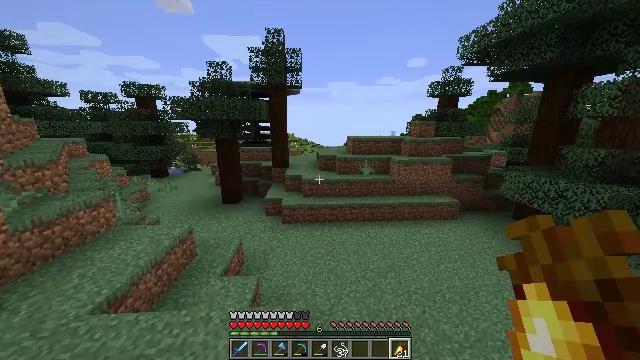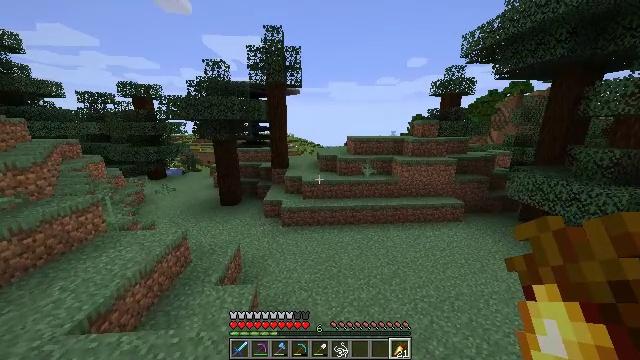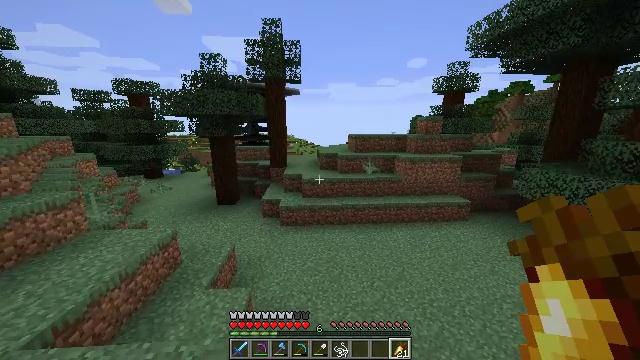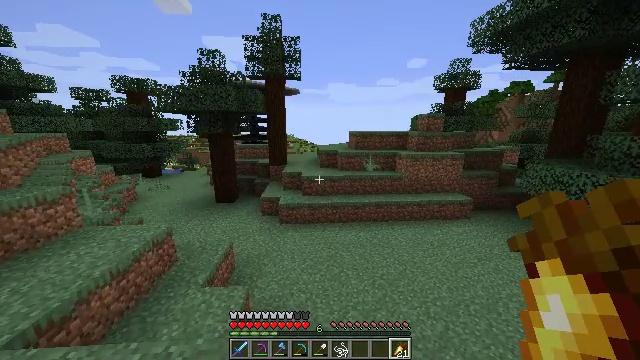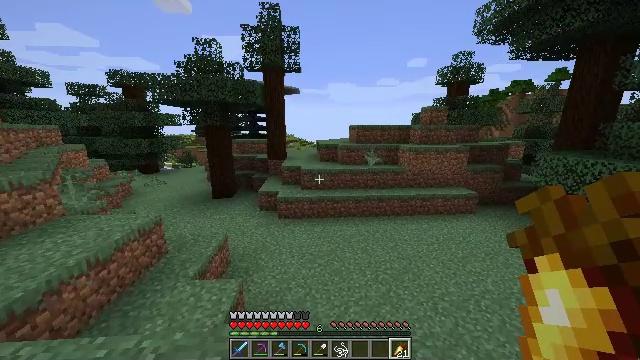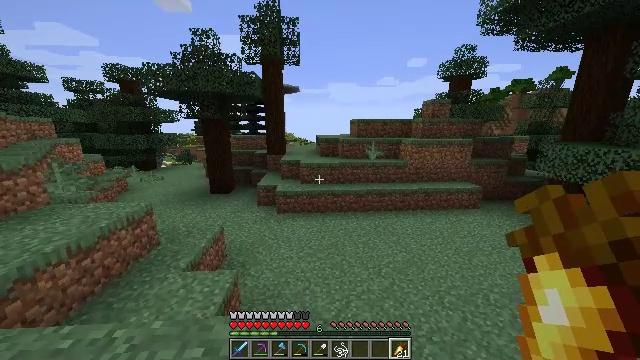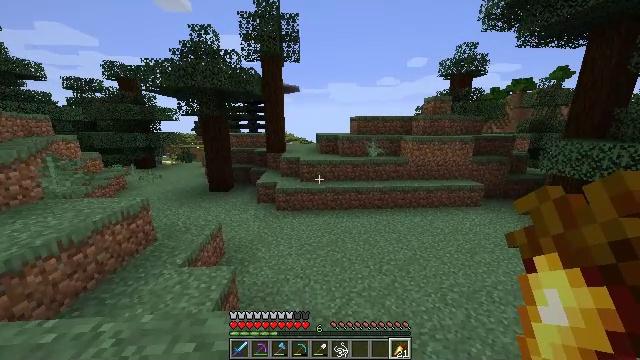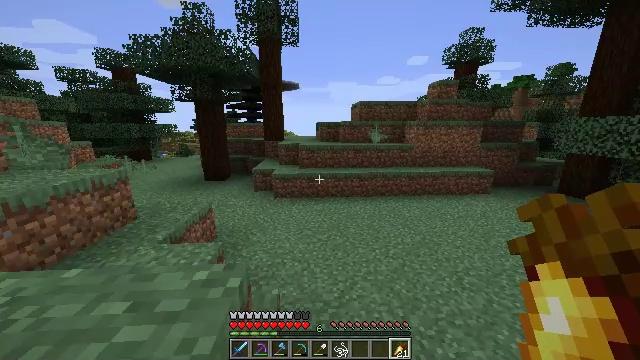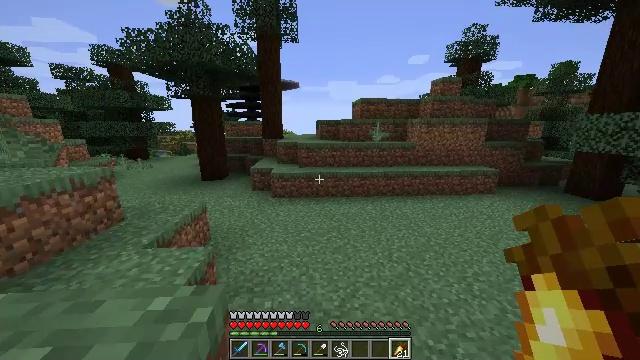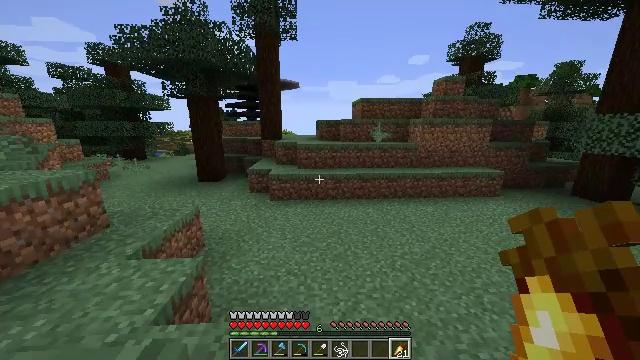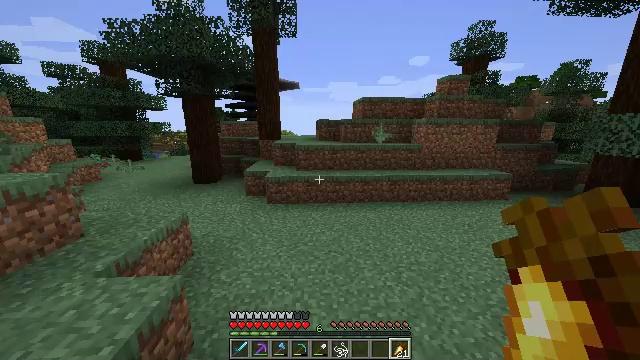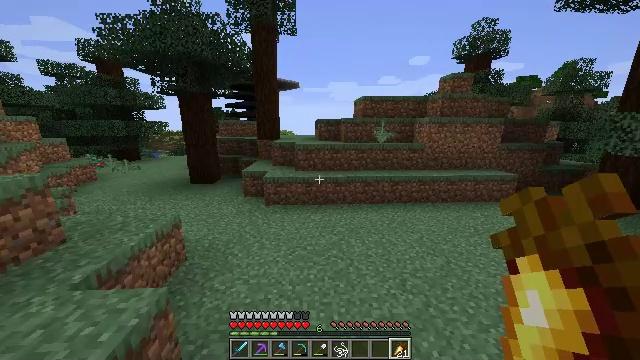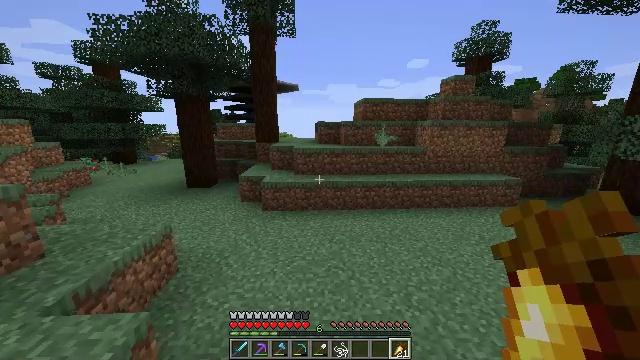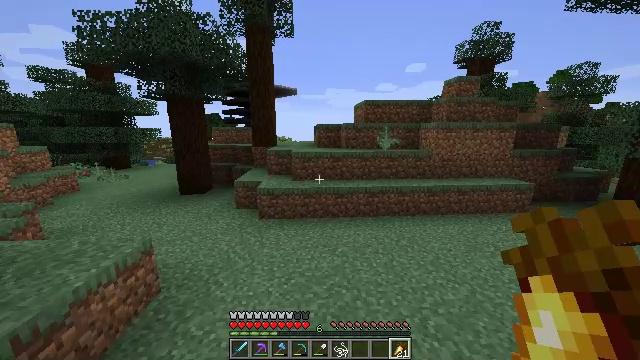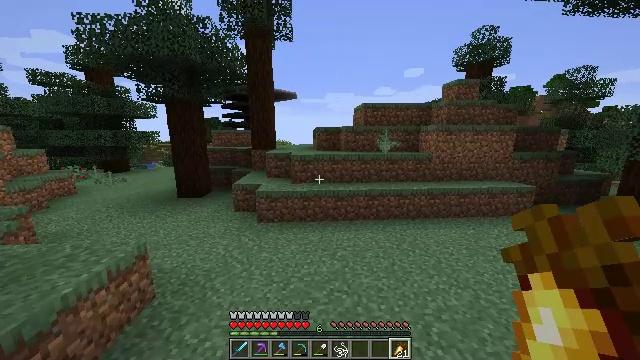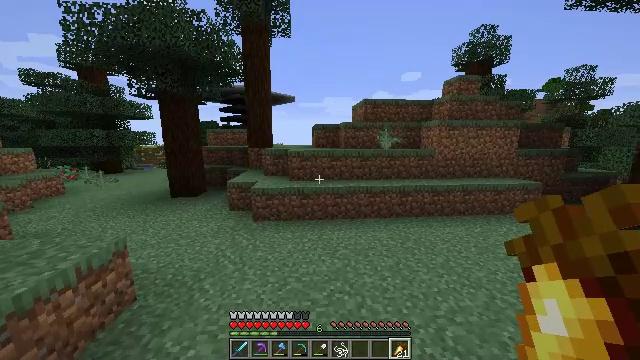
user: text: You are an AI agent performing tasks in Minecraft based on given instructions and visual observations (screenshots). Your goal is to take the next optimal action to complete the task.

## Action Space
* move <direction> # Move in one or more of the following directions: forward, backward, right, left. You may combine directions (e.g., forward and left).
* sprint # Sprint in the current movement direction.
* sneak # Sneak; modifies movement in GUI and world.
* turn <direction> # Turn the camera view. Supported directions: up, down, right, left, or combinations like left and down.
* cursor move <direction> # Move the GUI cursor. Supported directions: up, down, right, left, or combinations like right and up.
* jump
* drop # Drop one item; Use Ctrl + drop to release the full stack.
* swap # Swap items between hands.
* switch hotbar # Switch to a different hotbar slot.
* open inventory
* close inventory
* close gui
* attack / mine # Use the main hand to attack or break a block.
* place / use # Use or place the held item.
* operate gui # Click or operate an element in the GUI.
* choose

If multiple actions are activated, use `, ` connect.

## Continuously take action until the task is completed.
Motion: motion action
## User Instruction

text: Put stone in the furnace to get smooth stone.
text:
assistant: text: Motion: move forward, sprint
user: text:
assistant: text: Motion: move forward, sprint
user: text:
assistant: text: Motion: move forward, sprint
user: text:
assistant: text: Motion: move forward, sprint
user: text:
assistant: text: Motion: move forward
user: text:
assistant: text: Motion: move forward
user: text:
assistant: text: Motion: move forward
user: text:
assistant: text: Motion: move forward
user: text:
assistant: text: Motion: move forward
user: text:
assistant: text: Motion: move forward
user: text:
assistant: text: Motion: move forward
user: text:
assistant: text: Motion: move forward
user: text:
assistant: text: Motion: move forward, turn up
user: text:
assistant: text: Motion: move forward
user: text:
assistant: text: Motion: move forward
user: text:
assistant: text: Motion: move forward, sprint, turn up
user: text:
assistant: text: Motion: move forward, sprint
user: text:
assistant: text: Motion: move forward, sprint, turn up
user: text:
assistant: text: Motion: move forward, sprint, turn up
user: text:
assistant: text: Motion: move forward, sprint
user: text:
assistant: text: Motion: move forward, sprint
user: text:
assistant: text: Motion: move forward
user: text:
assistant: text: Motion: move forward
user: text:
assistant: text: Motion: move forward
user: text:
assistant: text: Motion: move forward
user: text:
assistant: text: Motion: move forward
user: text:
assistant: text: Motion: move forward
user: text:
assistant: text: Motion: move forward
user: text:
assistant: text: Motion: move forward
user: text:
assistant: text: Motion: move forward